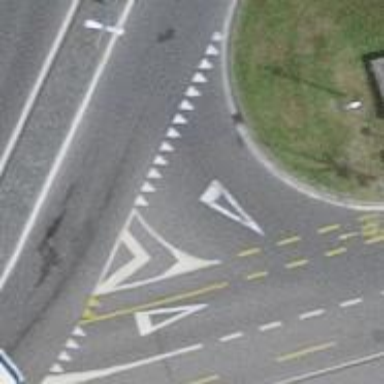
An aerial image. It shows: Residential road with asphalt surface and designated cycle lane on the left.